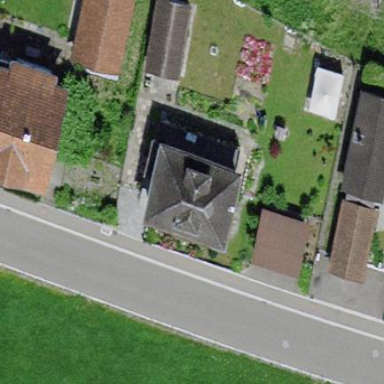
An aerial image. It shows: Hipped roof house.